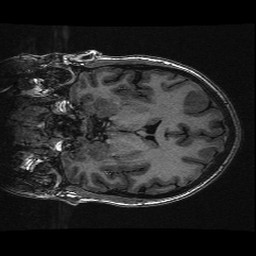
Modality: T1w
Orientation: coronal
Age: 28
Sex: female
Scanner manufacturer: ge
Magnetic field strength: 3 T
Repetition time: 0.008848 s
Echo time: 0.003544 s